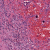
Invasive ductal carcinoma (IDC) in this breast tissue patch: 1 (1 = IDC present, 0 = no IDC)